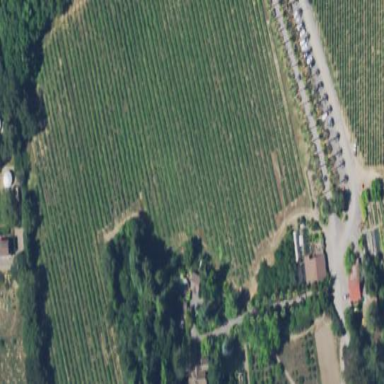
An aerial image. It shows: Vineyard growing grapes.